八年级 · 解析几何
如图, 直线 $l \perp x$ 轴于点 $P$, 且与反比例函数 $y_{1}=\frac{k_{1}}{x}(x>0)$ 及 $y_{2}=\frac{k_{2}}{x}(x>0)$ 的图象分别交于 $A$ 、 $B$ 两点, 连接 $O A 、 O B$, 已知 $\triangle O A B$ 的面积为 4 , 则 $k_{1}-k_{2}=$ \$ \qquad \$ .

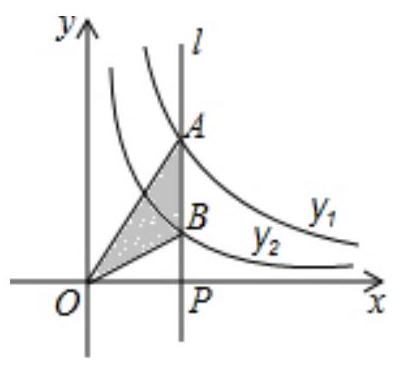
答案: 8
解析: 根据反比例函数 $k$ 的几何意义可知: $\triangle A O P$ 的面积为 $\frac{1}{2} k_{1}, \triangle B O P$ 的面积为 $\frac{1}{2} k_{2}$, $\therefore \triangle A O B$ 的面积为 $\frac{1}{2} k_{1}-\frac{1}{2} k_{2}$,

$\therefore \frac{1}{2} k_{1}-\frac{1}{2} k_{2}=4$,

$\therefore k_{1}-k_{2}=8$,

故答案为 8 .